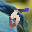
Label: 5